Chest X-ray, PA view. Patient: 45 years old, sex F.
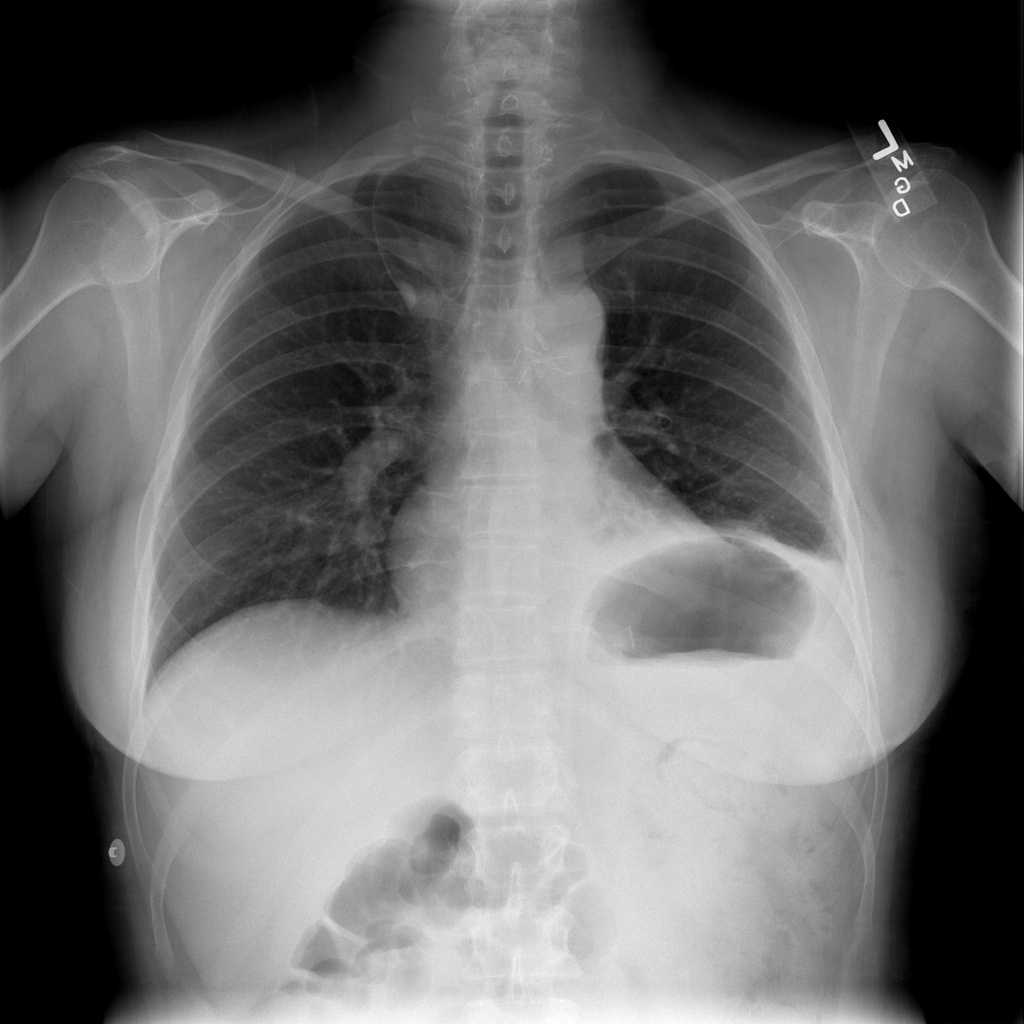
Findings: Pneumothorax